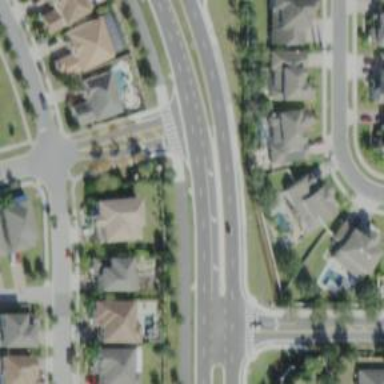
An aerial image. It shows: Secondary road with separate asphalt sidewalk.